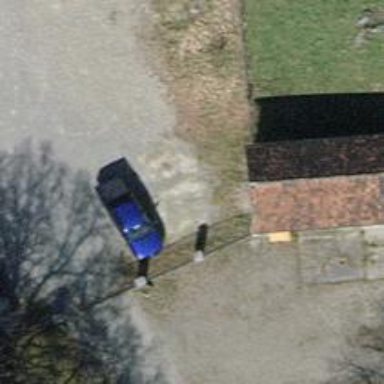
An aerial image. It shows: Gate.